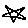
Label: star